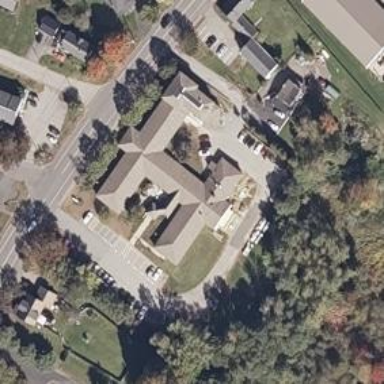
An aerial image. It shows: Nursing home.